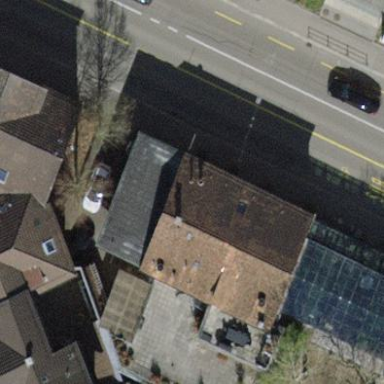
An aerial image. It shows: Building with tiled roof.